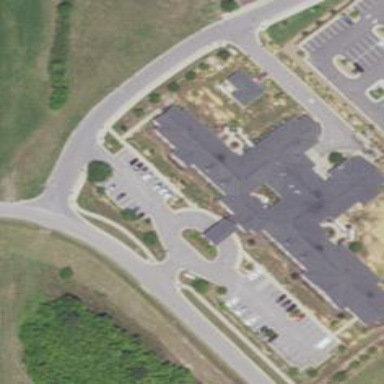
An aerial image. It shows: Healthcare facility identified as hospital.